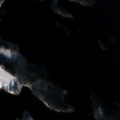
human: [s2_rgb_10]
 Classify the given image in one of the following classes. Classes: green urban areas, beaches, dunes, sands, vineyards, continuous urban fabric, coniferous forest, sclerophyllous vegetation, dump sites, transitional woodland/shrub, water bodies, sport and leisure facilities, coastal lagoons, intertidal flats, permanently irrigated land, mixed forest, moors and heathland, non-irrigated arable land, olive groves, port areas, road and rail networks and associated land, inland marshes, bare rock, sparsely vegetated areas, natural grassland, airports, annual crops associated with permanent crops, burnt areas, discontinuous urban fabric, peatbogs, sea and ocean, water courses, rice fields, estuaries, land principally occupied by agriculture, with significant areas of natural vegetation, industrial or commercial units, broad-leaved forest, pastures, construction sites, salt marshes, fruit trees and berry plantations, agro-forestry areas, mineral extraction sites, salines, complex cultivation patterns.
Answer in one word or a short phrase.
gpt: land principally occupied by agriculture, with significant areas of natural vegetation, coniferous forest, mixed forest, water bodies